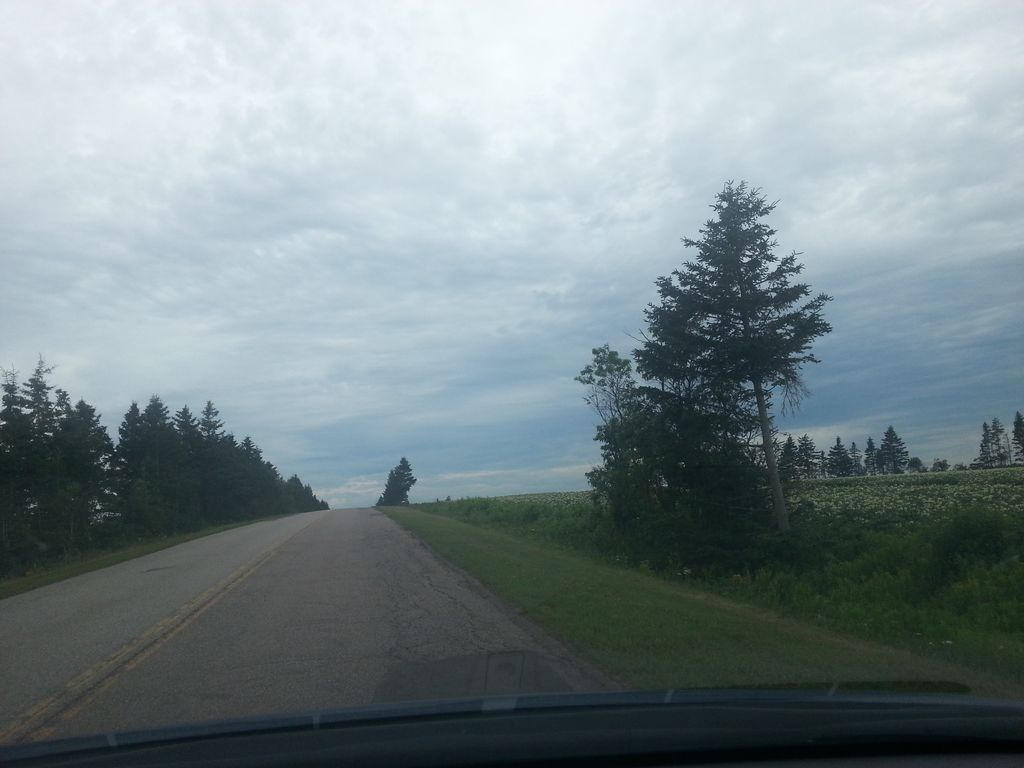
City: charlottetown